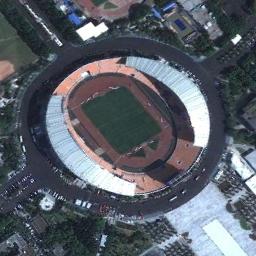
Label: stadium